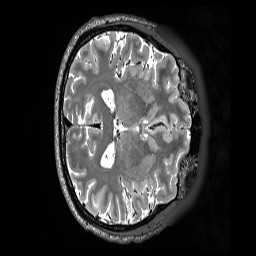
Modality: T2w
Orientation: axial
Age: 52
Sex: female